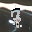
Label: 7